Field crop: tomato
Growth stage: 1
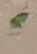
Species: solanum